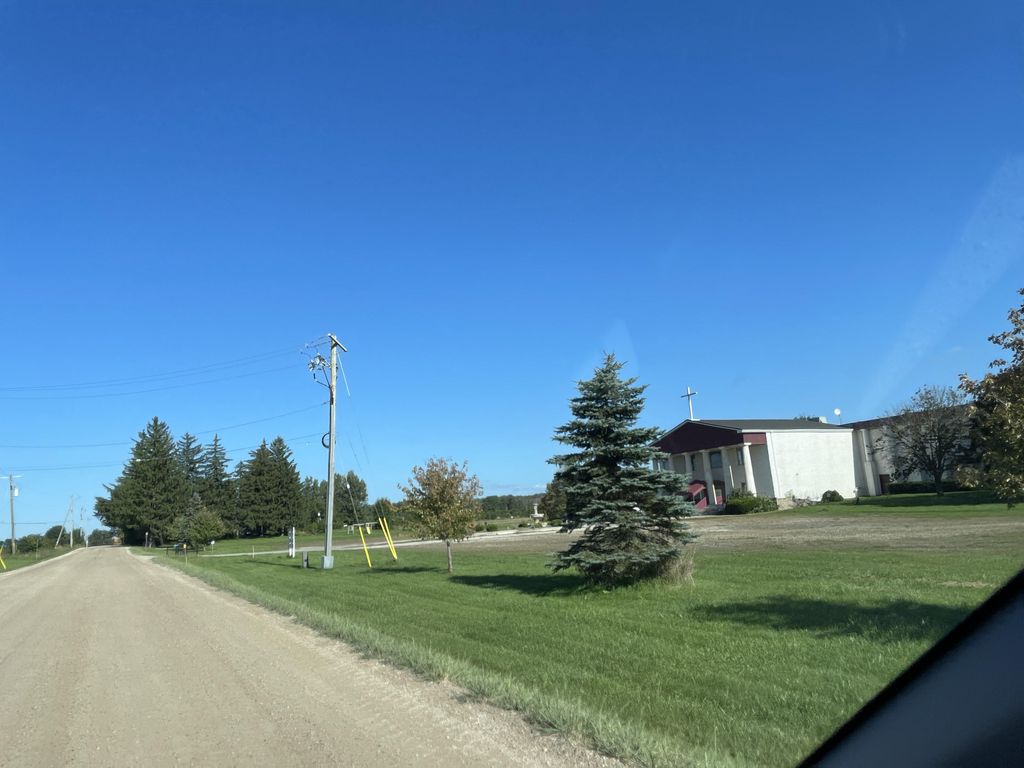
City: kitchener-waterloo